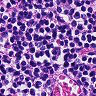
Metastatic tissue present: no